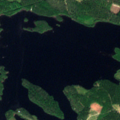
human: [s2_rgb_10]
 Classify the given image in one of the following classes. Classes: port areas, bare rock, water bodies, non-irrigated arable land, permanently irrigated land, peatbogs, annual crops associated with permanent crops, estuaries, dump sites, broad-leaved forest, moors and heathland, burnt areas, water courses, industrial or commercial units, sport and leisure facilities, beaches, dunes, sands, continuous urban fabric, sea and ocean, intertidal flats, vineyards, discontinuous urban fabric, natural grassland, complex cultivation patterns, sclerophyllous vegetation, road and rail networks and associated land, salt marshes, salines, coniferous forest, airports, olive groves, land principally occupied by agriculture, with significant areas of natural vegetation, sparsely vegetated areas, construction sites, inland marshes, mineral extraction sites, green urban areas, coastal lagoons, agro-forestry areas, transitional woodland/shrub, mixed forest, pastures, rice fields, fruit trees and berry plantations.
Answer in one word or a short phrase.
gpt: coniferous forest, mixed forest, water bodies